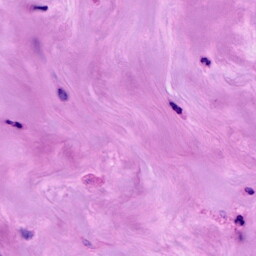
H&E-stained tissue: Breast